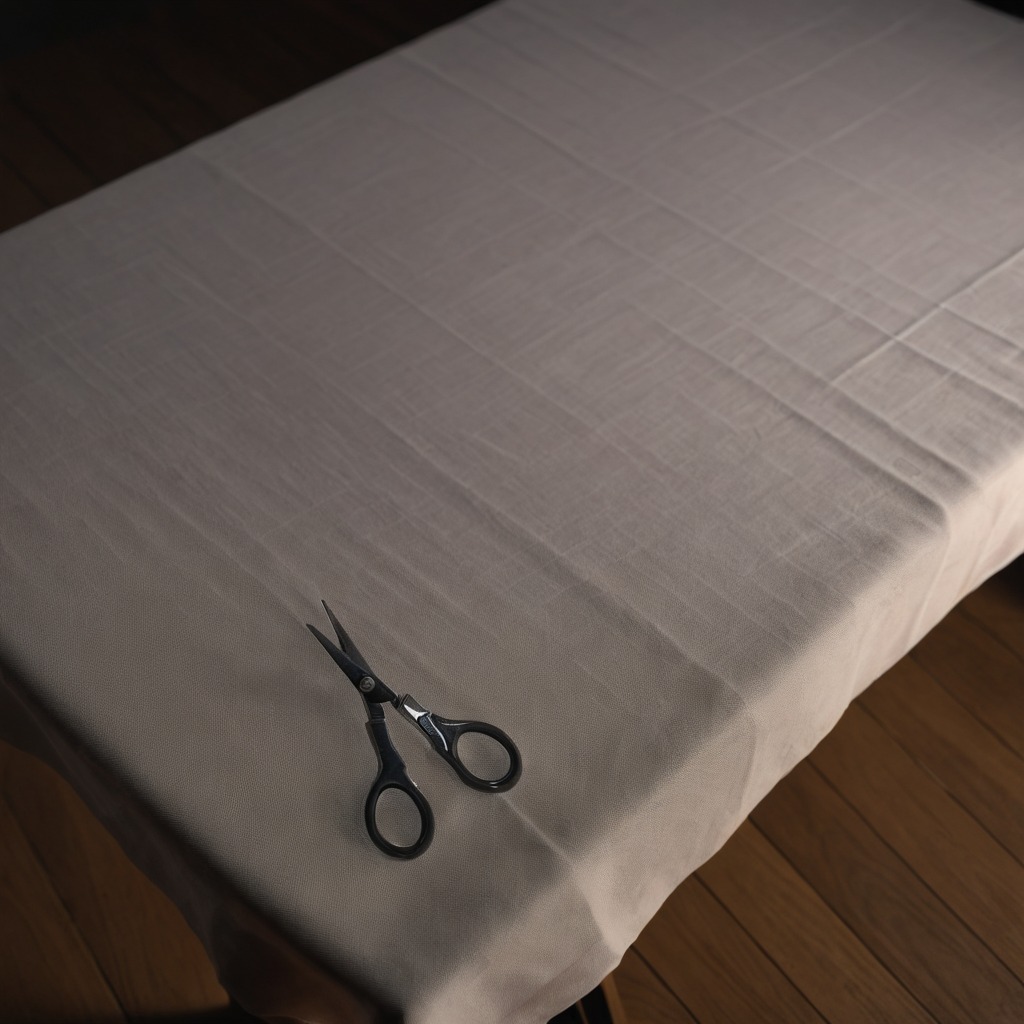
A scissor lies on a wooden table inside a workshop at night.